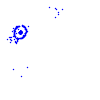
Particle: proton